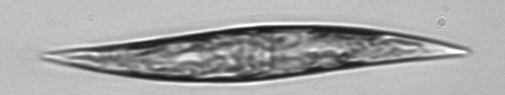
Label: Pleurosigma